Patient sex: F
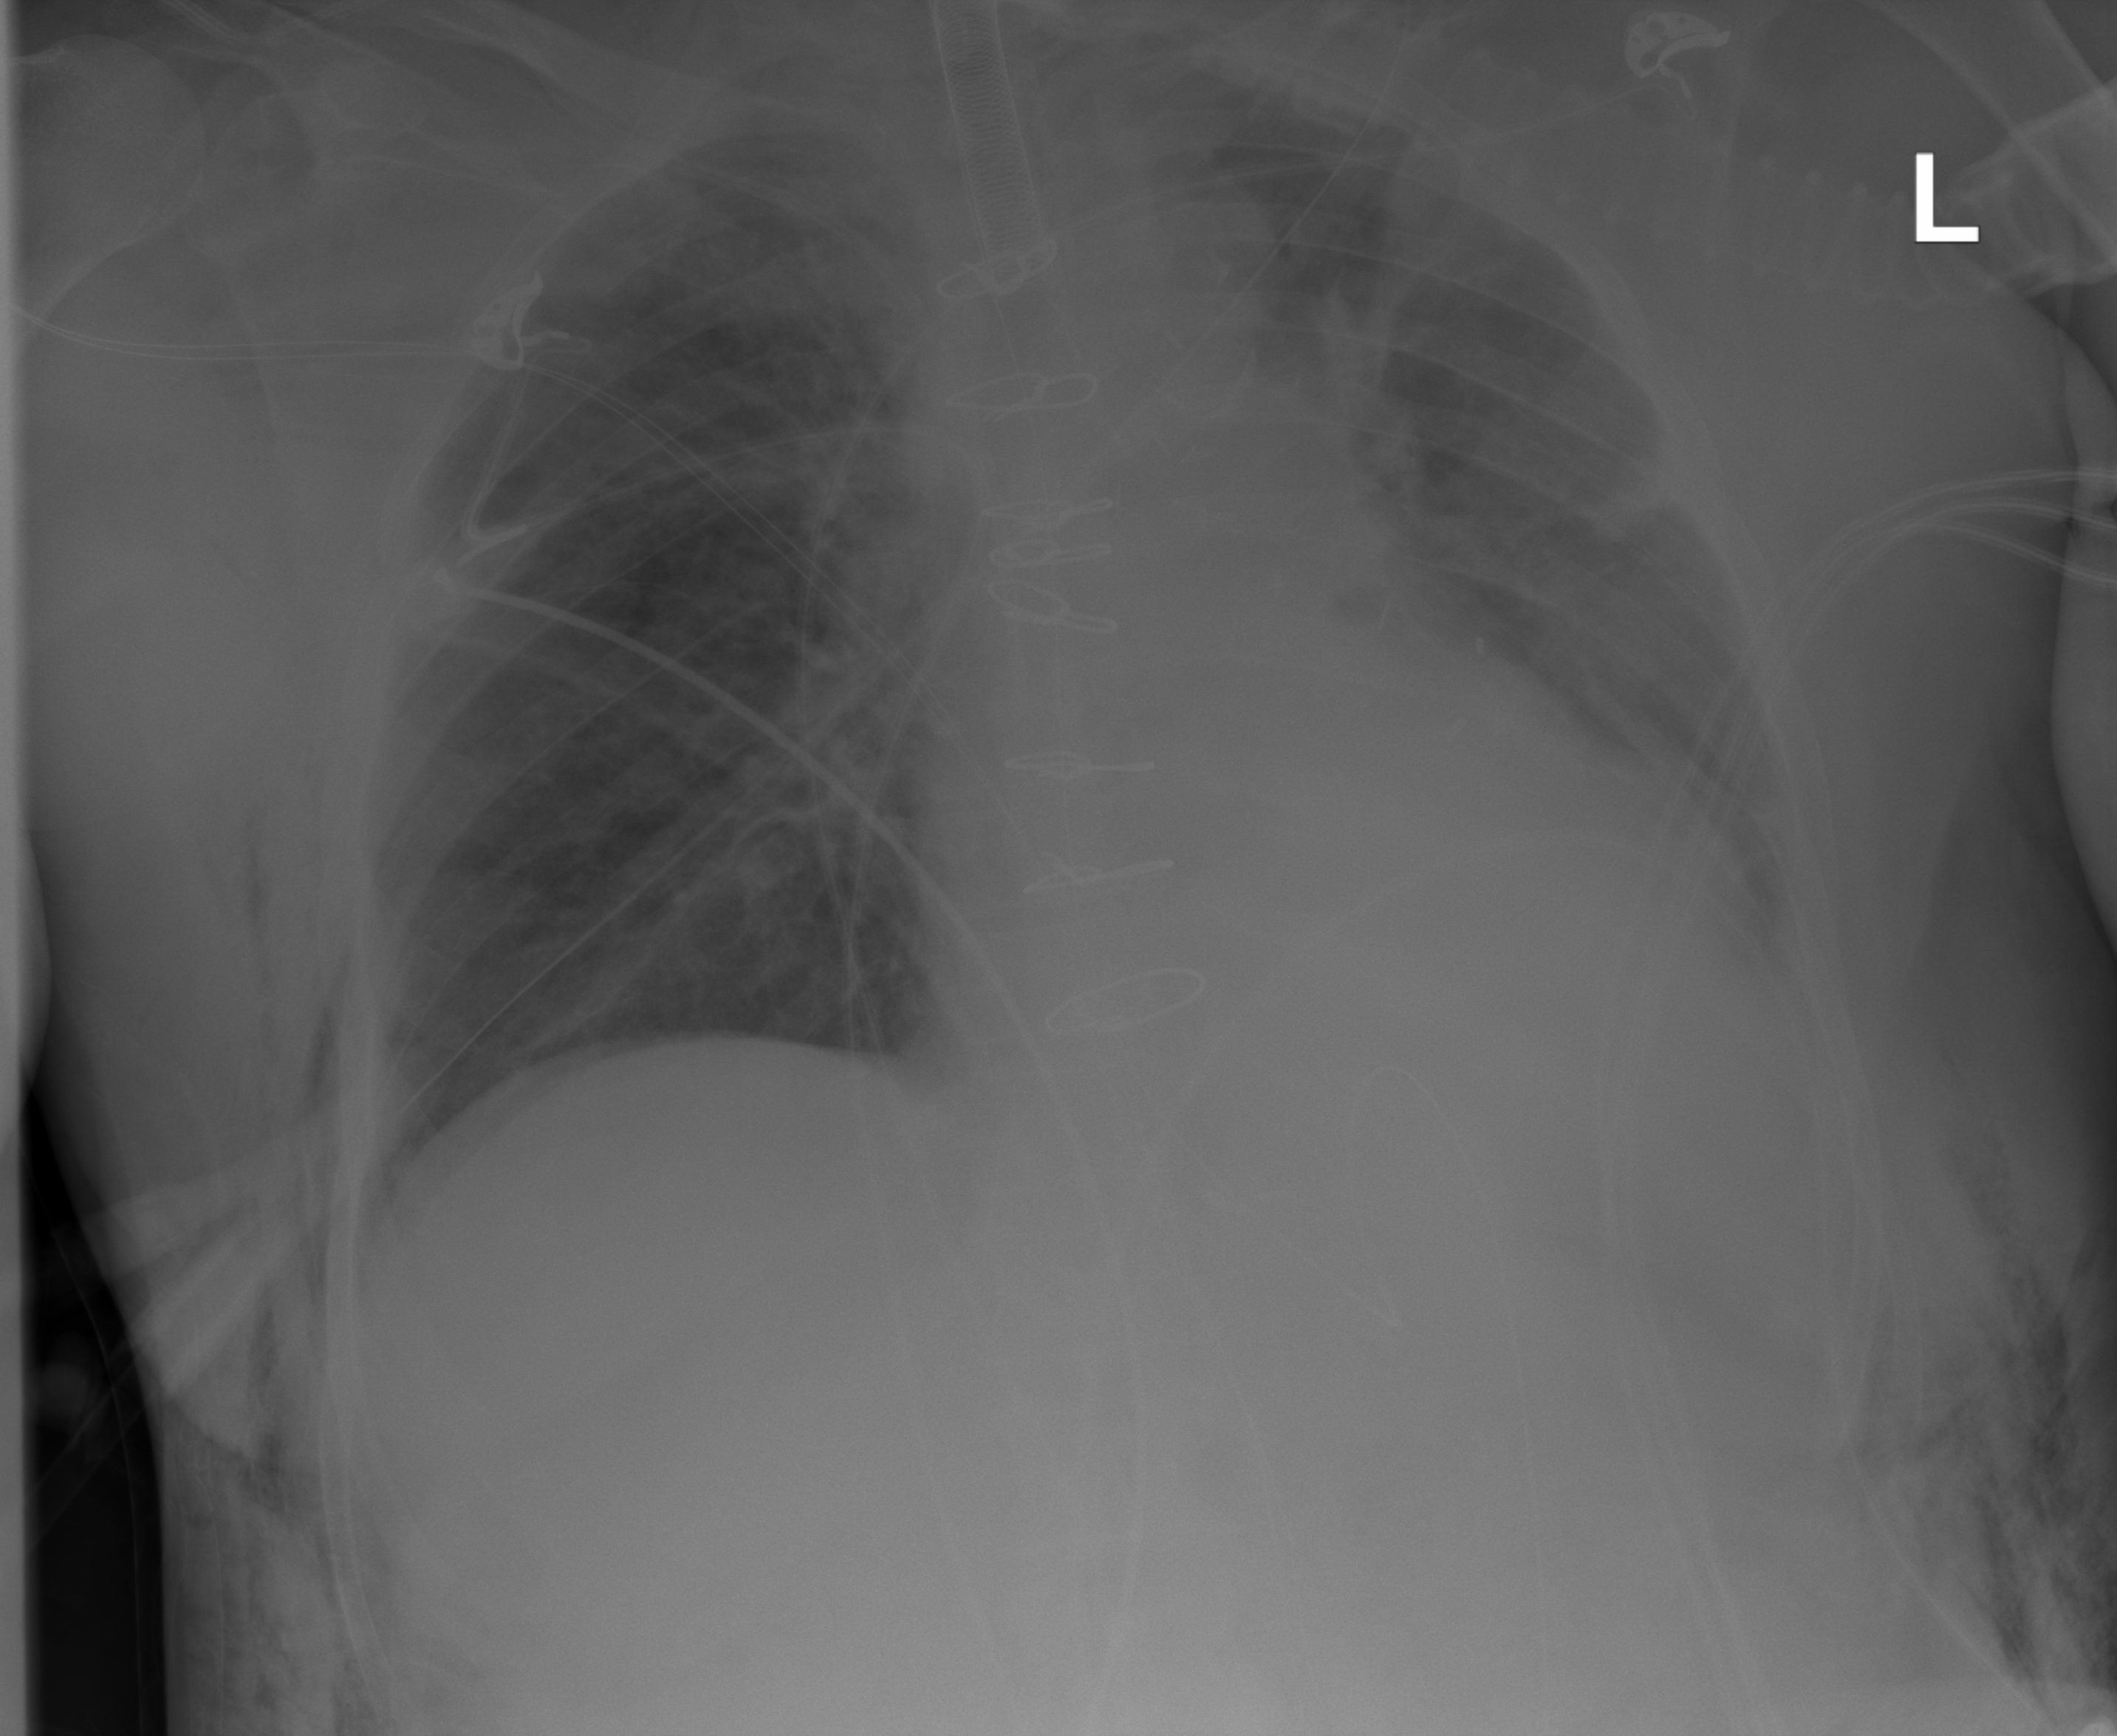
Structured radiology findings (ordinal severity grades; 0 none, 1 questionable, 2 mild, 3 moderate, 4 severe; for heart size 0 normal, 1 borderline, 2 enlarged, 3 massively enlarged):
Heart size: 1
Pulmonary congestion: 2
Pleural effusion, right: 0
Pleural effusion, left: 2
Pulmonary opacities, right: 1
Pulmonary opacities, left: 1
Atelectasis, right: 0
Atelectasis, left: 2